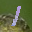
Label: 1